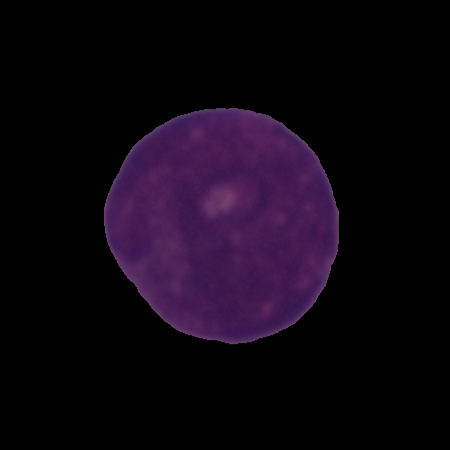
Label: cancer